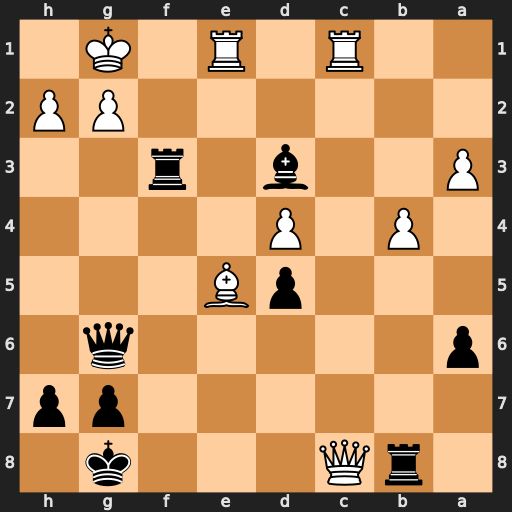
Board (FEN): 1rQ3k1/6pp/p5q1/3pB3/1P1P4/P2b1r2/6PP/2R1R1K1
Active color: b
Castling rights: -
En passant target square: -
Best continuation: Rxc8 Rxc8+ Rf8